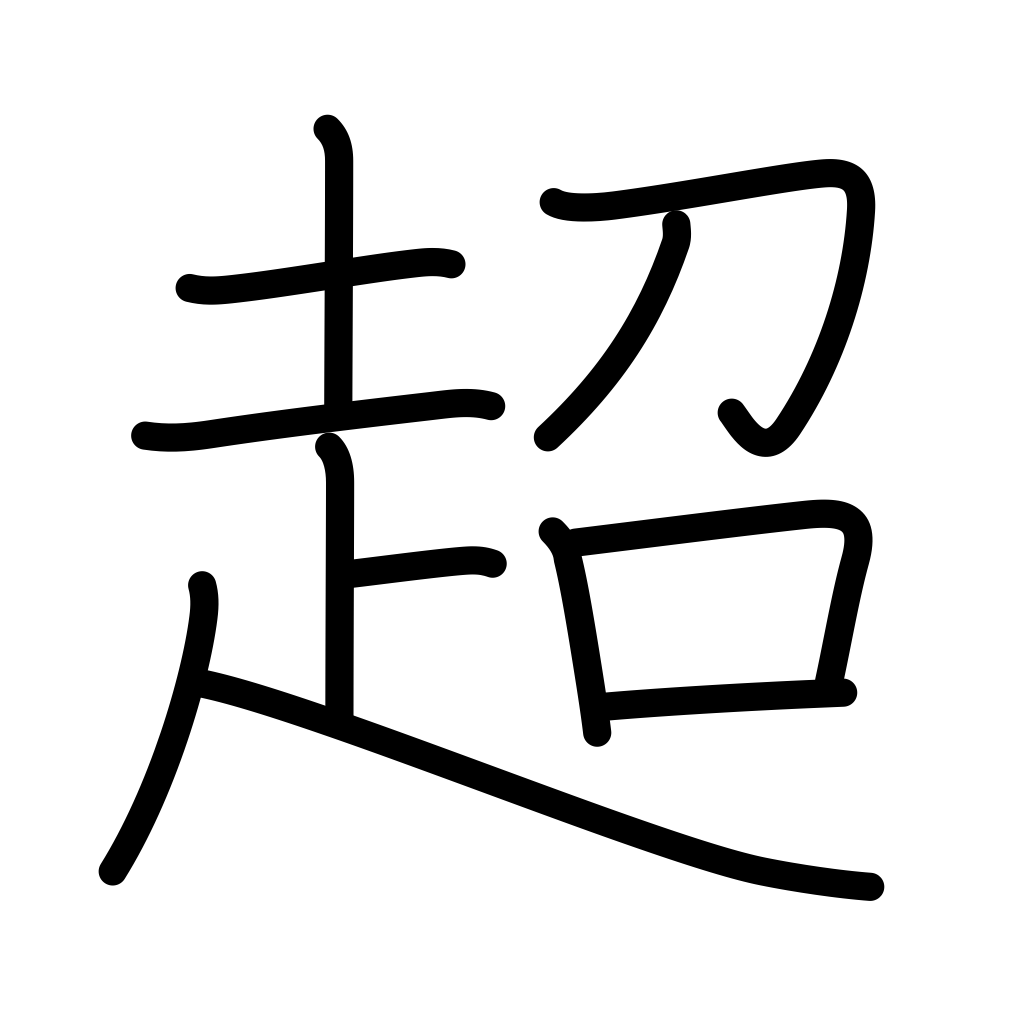
Meaning: transcend, super-, ultra-